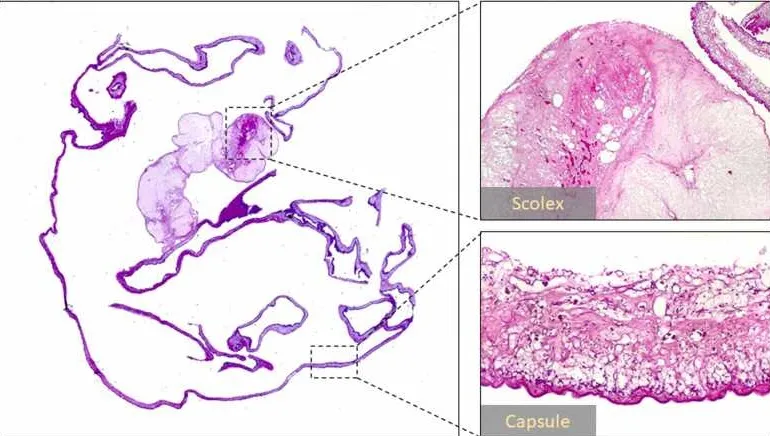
Histopathological images of the excised lesion demonstrate a nonviable, necrotic scolex projecting from the interior surface of a viable cystic membrane that is externally covered by numerous sets of microvilli.
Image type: pathology (h&e)